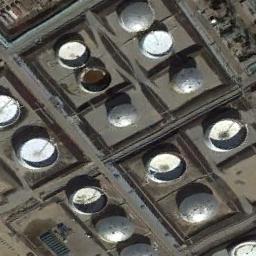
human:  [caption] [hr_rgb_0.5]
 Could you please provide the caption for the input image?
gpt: There are many roads around the storage tanks .

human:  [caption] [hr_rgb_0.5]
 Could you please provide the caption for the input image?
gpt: There are many storage tanks on the bare land .

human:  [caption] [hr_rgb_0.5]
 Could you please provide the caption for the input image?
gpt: There are many neatly arranged storage tanks and many pipelines in the factory .

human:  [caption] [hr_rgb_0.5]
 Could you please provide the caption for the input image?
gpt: About half of the storage tanks on this open lot have their lids open .

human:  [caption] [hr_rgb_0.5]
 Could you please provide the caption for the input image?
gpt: There are some storage tanks arranged neatly .